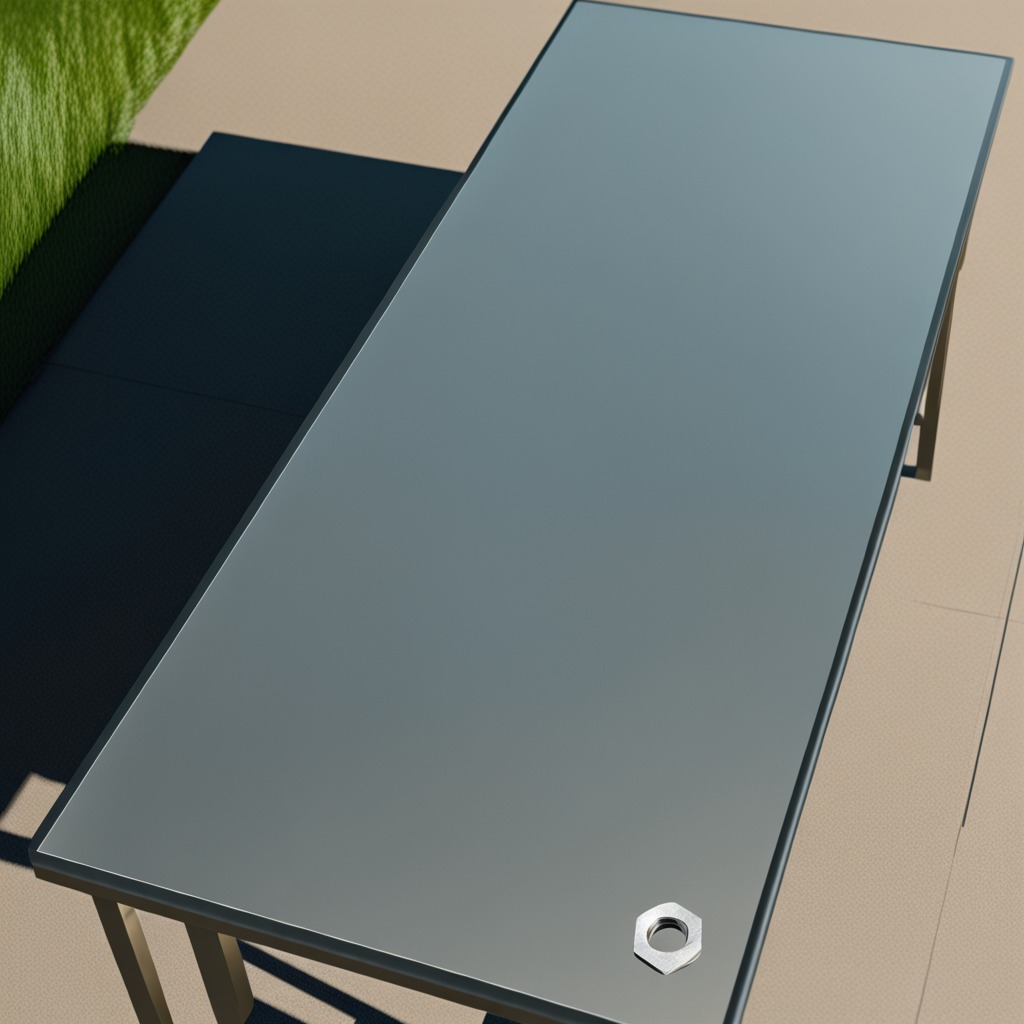
A metal nut is lying on a clean utility table in a temporary outdoor tool station afternoon light present textured surface